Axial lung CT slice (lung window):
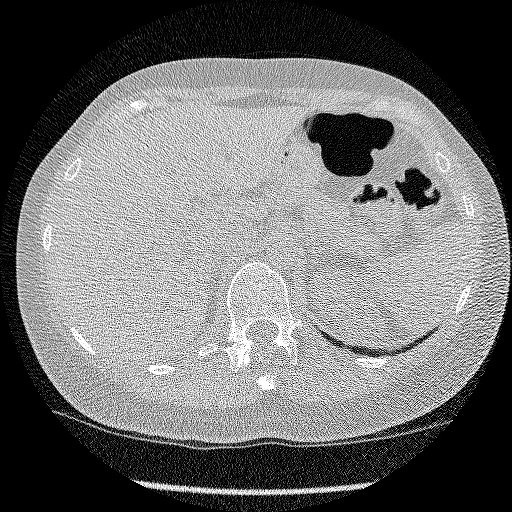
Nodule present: no